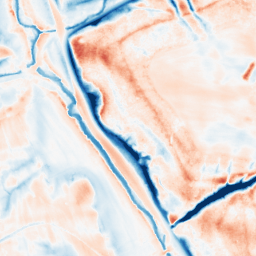
Category: trend_removal
Decomposition family: local_polynomial
Decomposition parameters: window_size: 31
degree: 2
Upsampling method: linear_exact
Upsampling parameters: scale: 4
Upsampling scale: 4